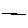
Label: line